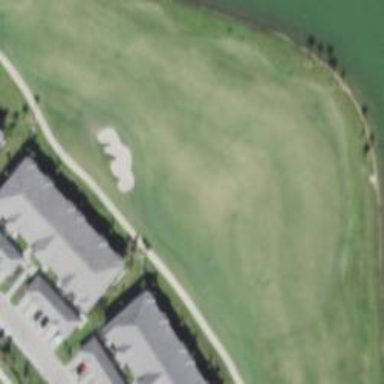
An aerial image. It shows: View of golf hole.